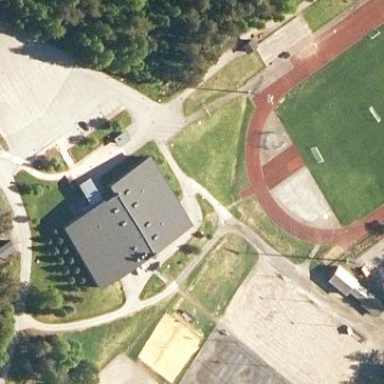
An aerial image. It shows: Building that is part of sports center focused on swimming activities.